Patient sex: M
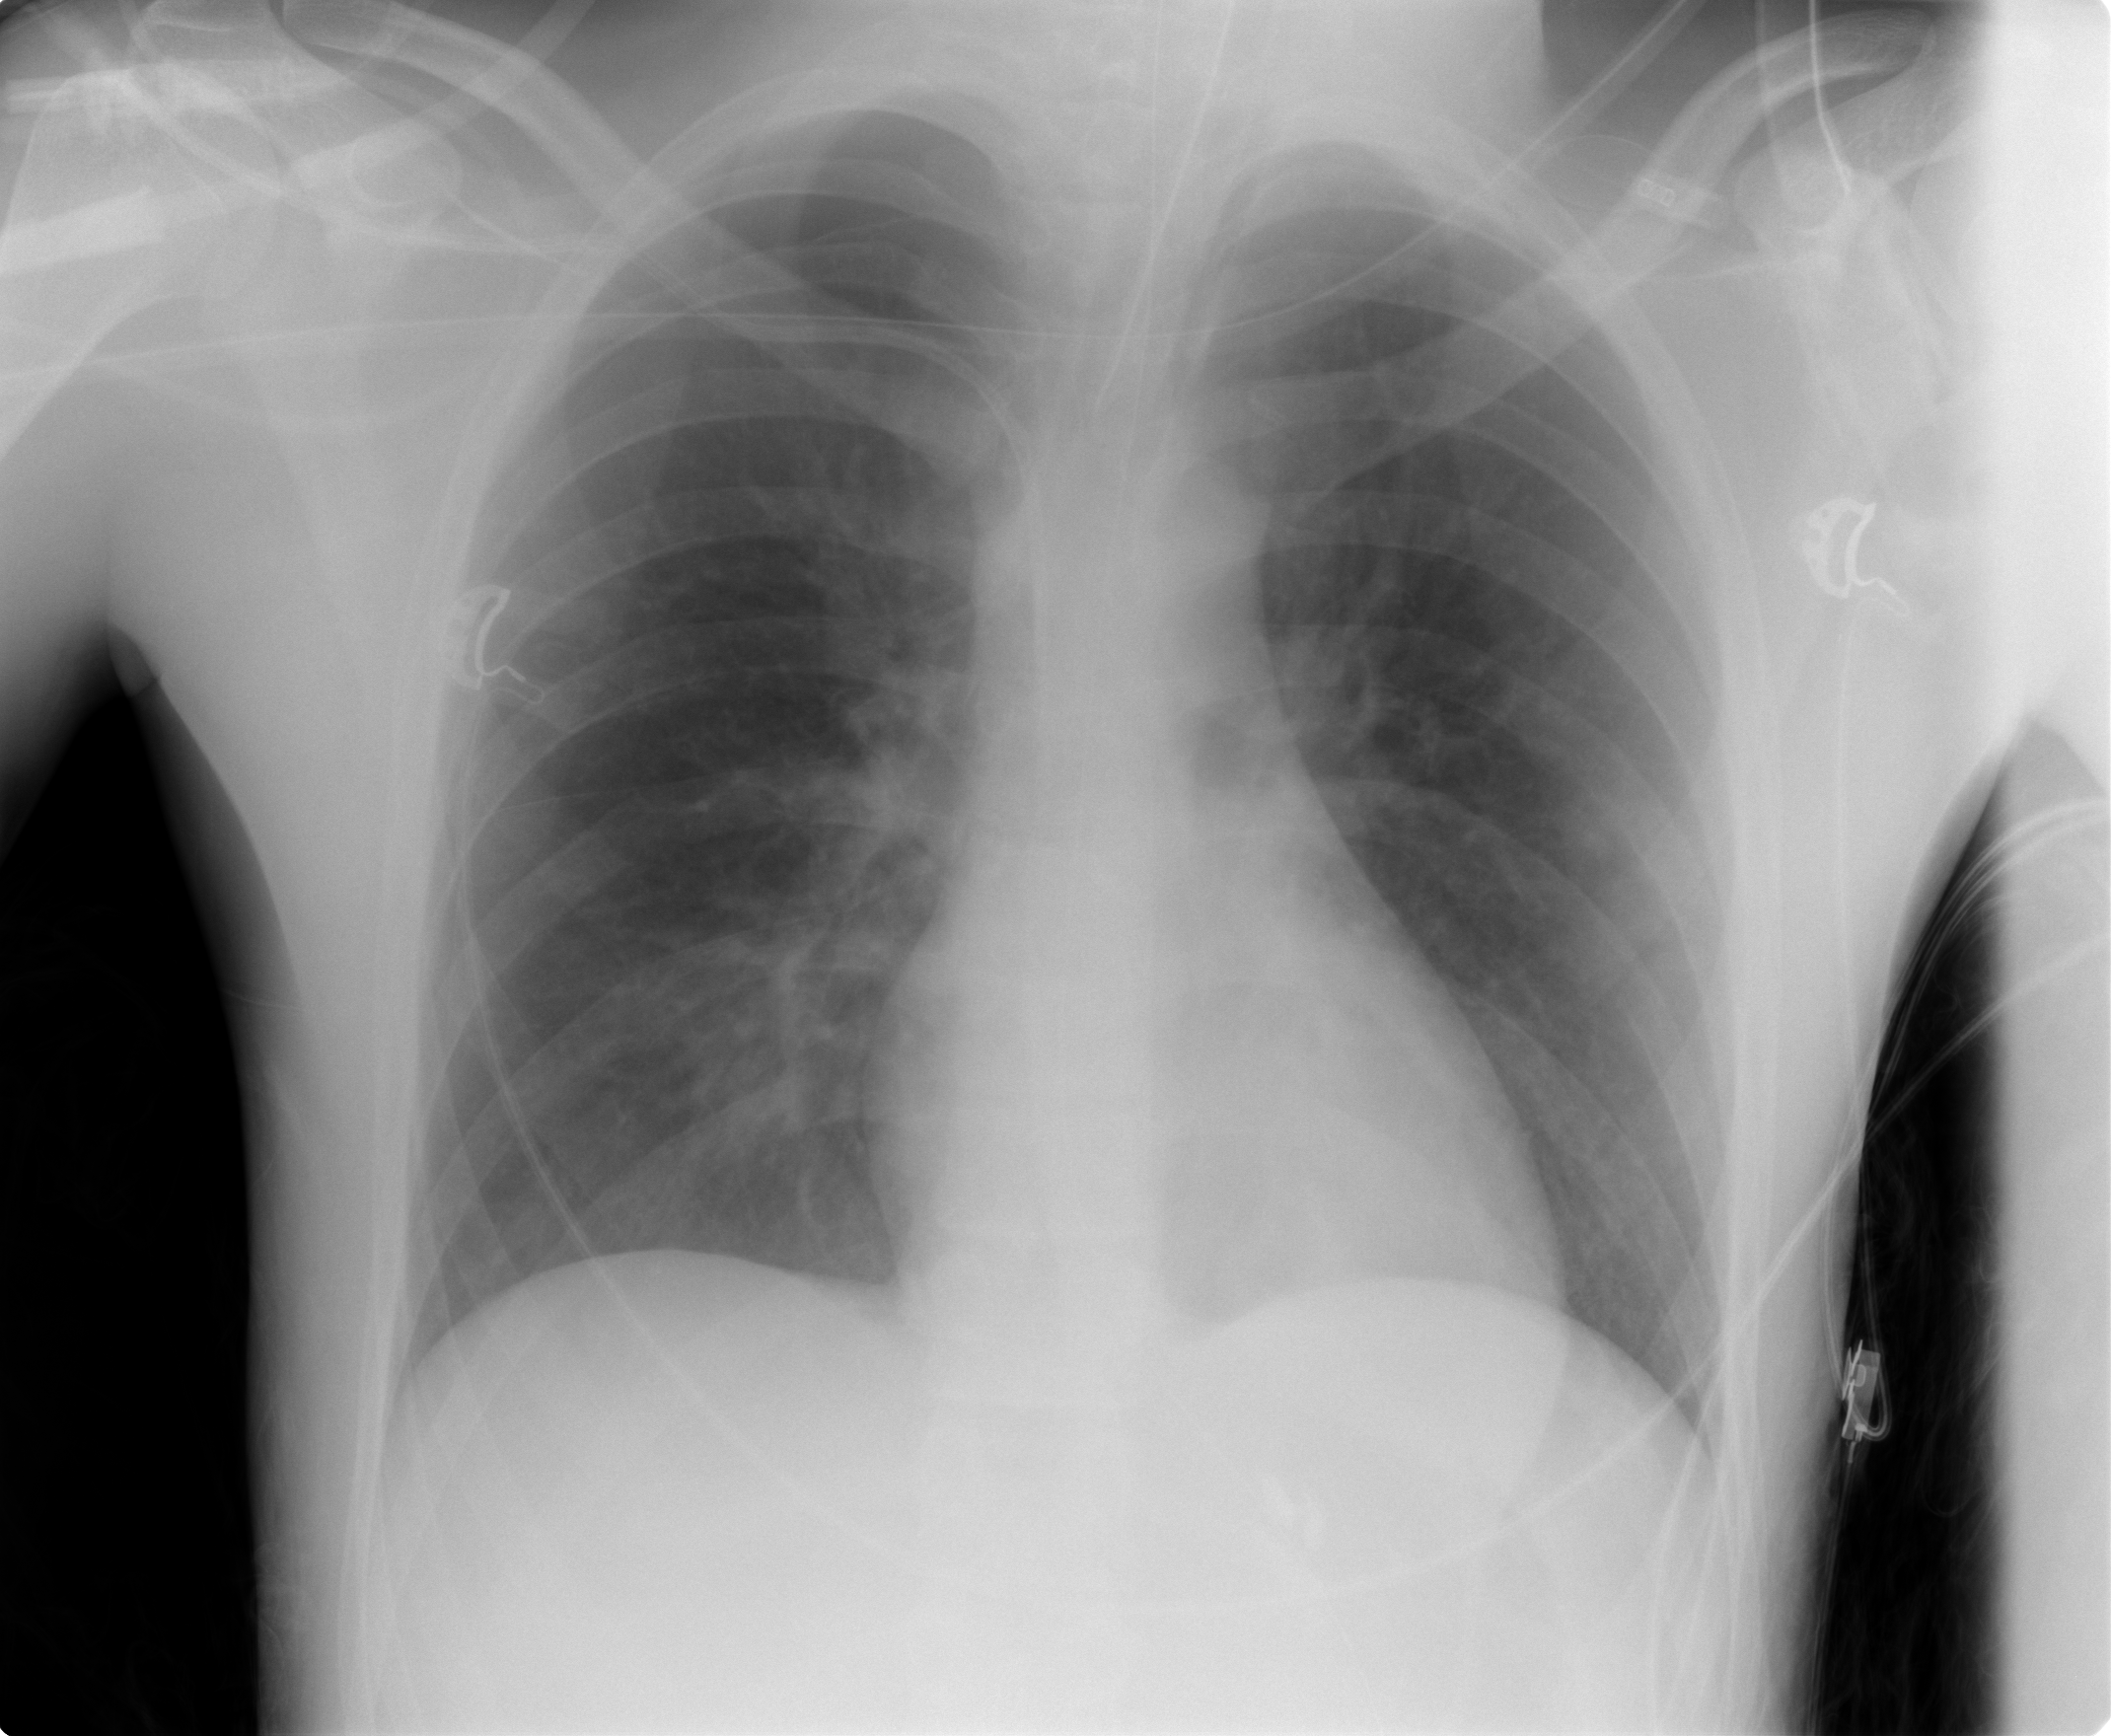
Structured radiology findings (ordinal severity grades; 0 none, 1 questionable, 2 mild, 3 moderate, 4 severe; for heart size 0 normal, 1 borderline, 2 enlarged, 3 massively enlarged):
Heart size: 0
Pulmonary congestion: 0
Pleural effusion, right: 0
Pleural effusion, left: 0
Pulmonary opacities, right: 2
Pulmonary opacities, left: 0
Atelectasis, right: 2
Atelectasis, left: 2